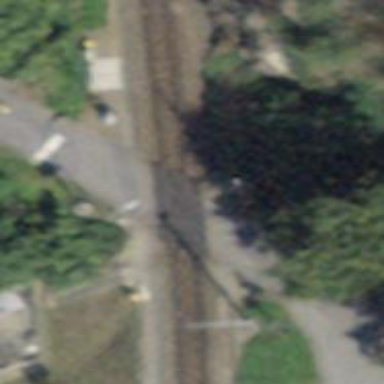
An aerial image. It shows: Level crossing along the railway.